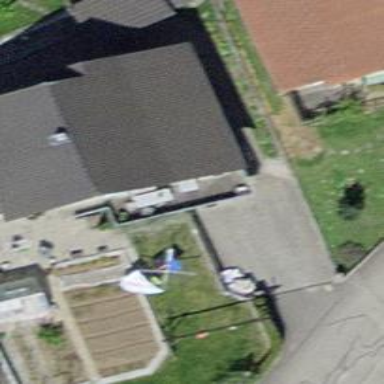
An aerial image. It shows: Detached building.